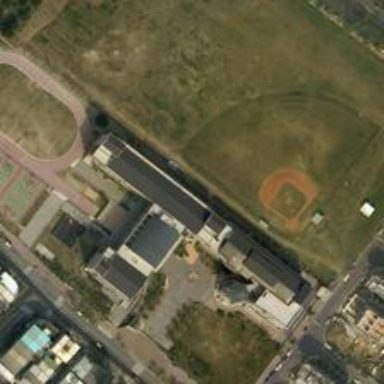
The football field and the basketball courts are adjacent to a large piece of grass where the baseball field is located .